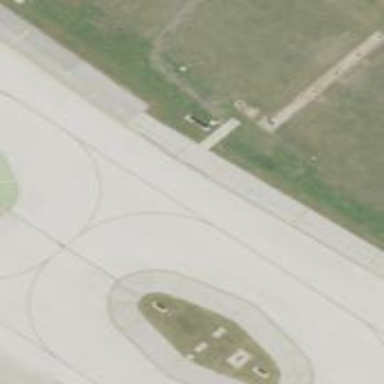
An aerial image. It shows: Image of taxiway at airport.